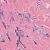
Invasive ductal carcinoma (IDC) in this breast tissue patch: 1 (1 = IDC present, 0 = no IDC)